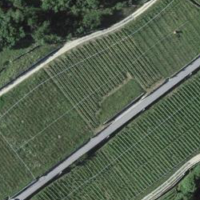
EUNIS habitat code: 40
Species observed at this site:
Lepidium draba
Himantoglossum hircinum